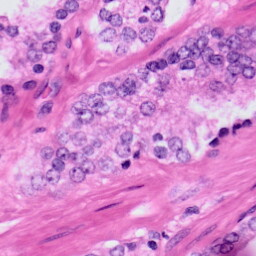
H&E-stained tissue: Prostate